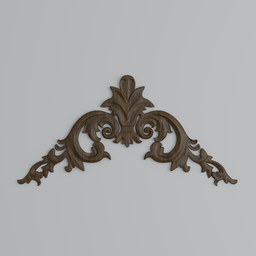
Label: decoration